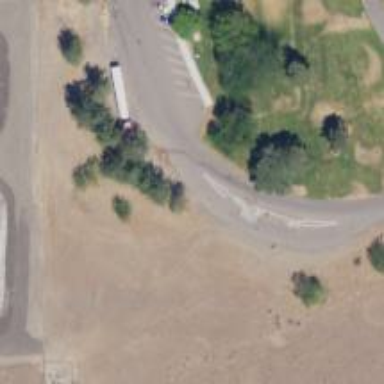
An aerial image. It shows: Rest area along service road.